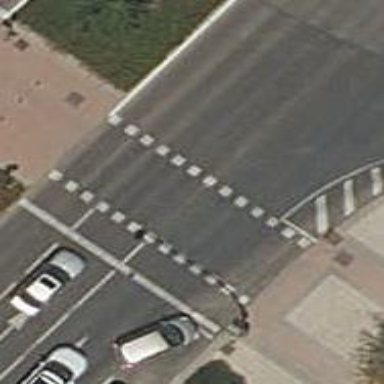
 there are traffic signals and zebra crossing."